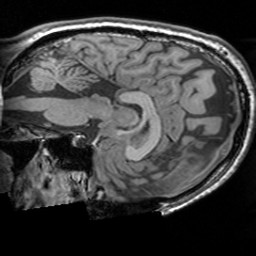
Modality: T1w
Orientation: sagittal
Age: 26
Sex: male
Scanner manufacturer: siemens
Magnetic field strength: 3 T
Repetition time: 1.63 s
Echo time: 0.00311 s